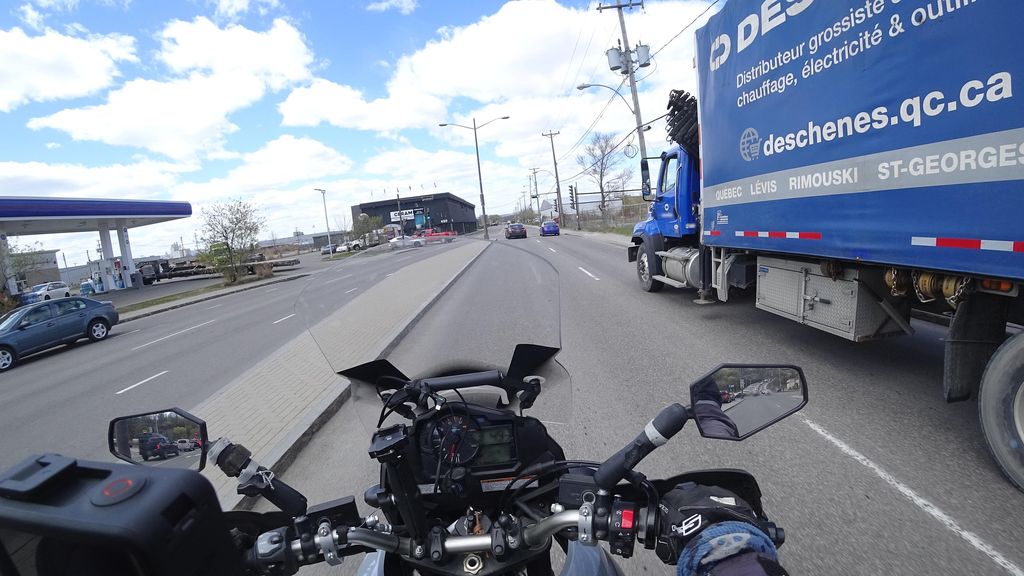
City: quebec_city